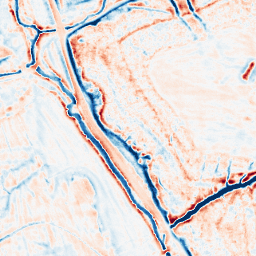
Category: edge_preserving
Decomposition family: bilateral
Decomposition parameters: d: 15
sigma_color: 75
sigma_space: 150
Upsampling method: sinc_blackman
Upsampling parameters: scale: 8
kernel_size: 16
Upsampling scale: 8